Field crop: maize
Growth stage: 1
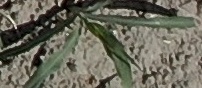
Species: sorghum